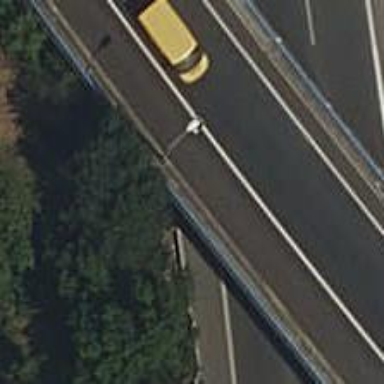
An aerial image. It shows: Guard rail.